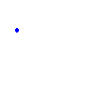
Particle: proton